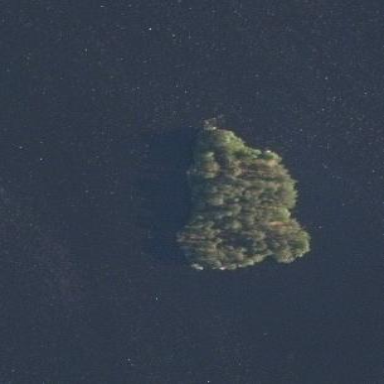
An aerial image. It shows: Islet.